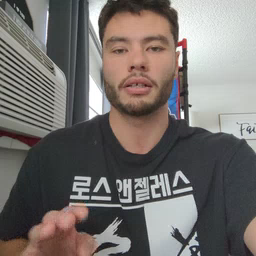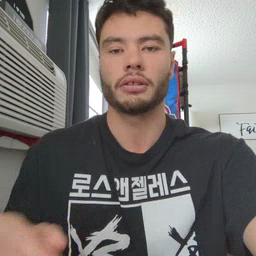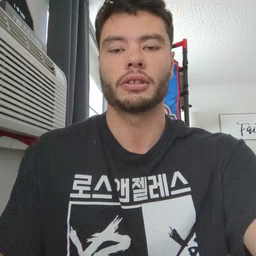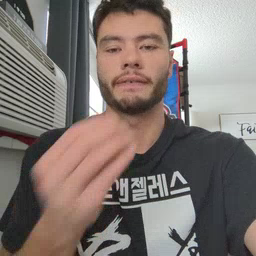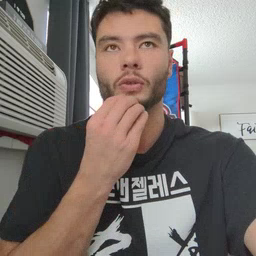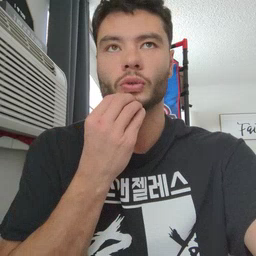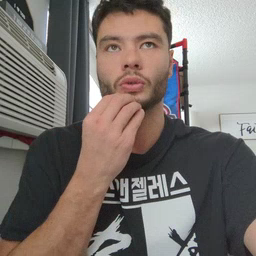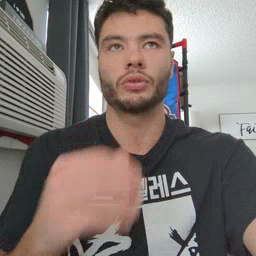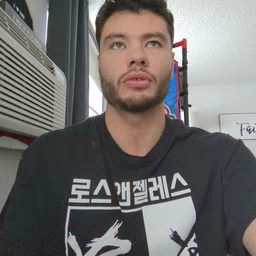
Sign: food